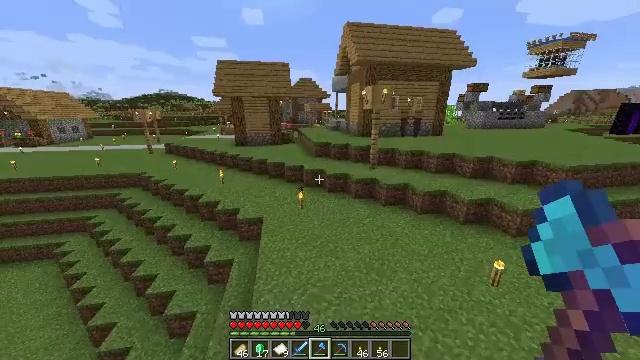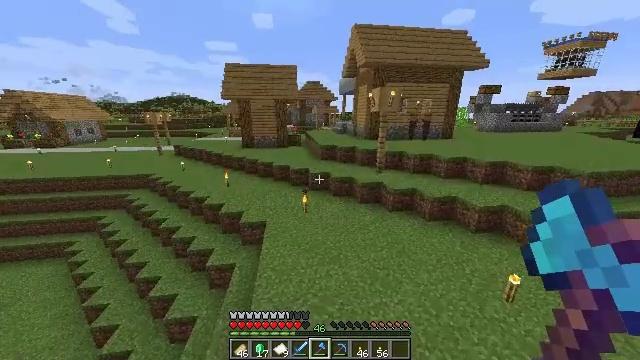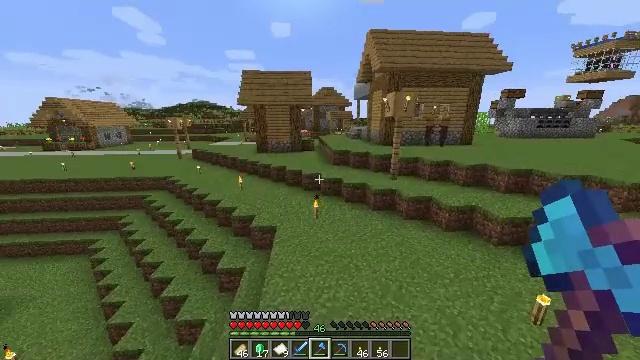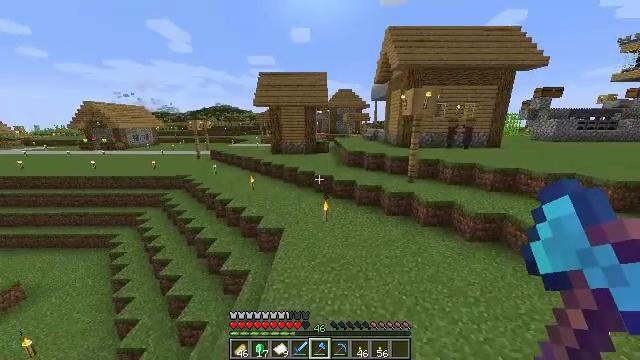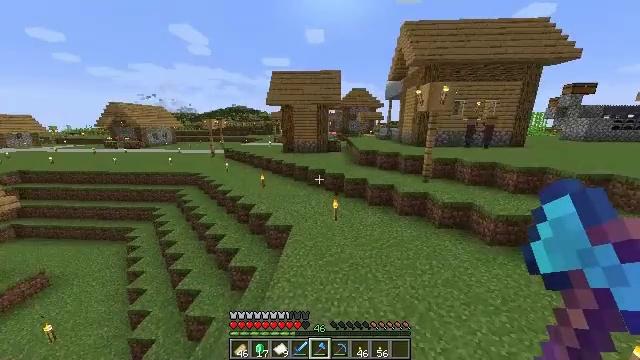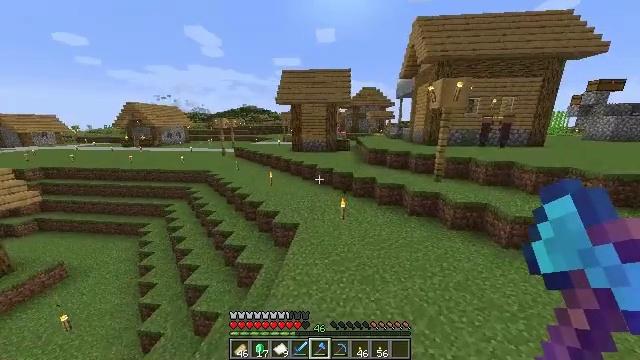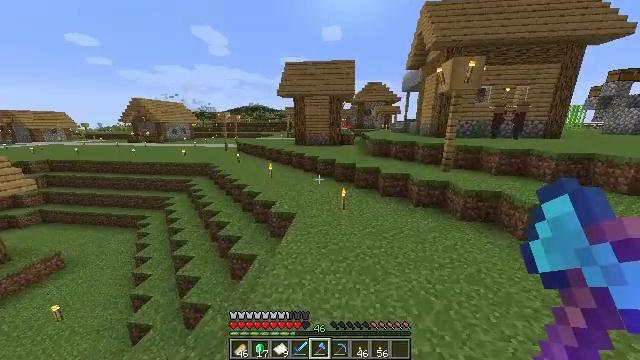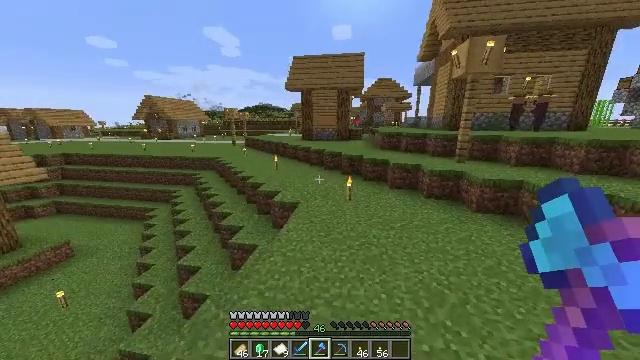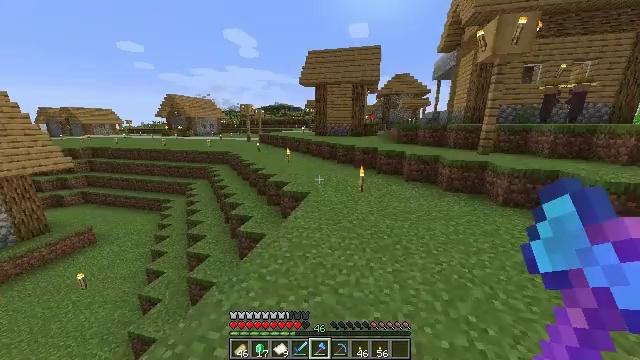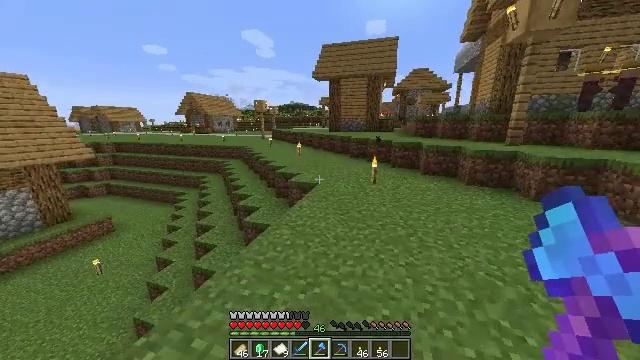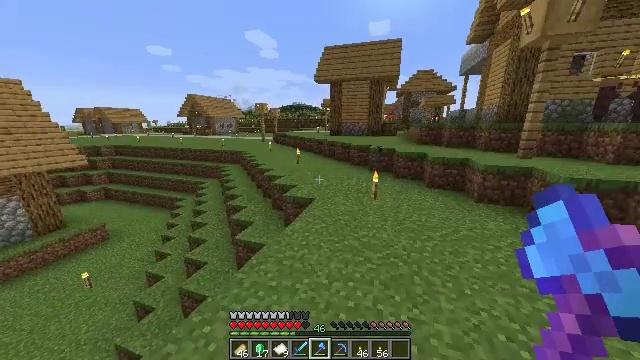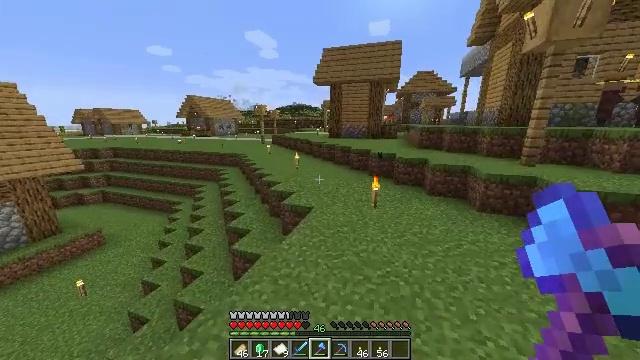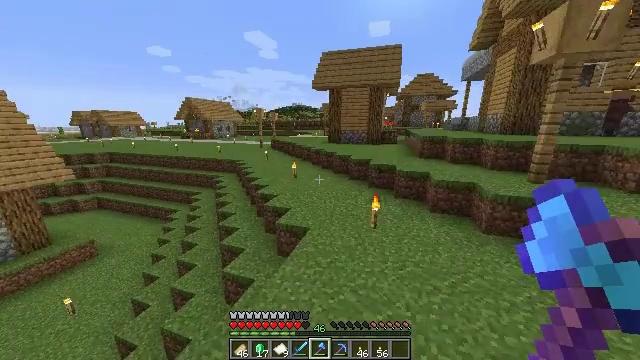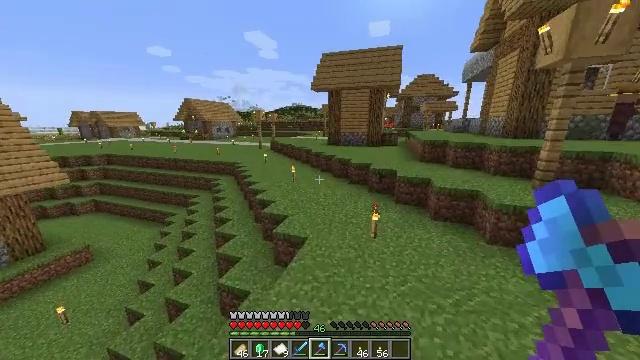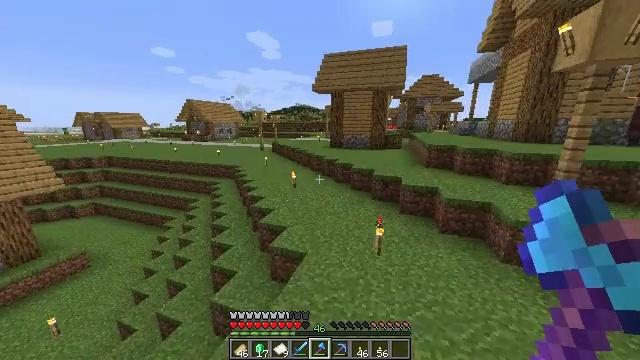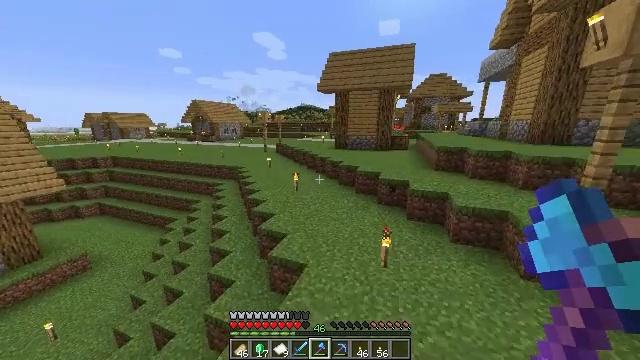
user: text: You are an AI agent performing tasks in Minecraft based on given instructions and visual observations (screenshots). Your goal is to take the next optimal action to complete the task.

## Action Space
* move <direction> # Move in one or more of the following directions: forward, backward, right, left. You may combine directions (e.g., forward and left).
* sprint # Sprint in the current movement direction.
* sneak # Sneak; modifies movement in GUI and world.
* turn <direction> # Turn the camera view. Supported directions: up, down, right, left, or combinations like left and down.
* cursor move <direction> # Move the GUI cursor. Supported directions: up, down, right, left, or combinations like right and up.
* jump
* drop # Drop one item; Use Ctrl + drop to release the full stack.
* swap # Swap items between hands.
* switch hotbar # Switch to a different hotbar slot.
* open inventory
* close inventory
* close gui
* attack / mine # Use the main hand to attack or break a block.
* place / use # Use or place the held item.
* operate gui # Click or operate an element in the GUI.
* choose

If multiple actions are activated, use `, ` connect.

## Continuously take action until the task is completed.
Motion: motion action
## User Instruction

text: Make a suspicious stew with a blue orchid.
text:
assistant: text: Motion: move forward, turn left, jump
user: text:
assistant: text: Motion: move forward, turn left and up, jump
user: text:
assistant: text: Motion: move forward, turn left, jump
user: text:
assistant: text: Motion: move forward, turn left, jump
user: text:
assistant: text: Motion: move forward, turn left, jump
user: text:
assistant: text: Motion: move forward, sprint, turn left, jump
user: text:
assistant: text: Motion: move forward, sprint, turn left, jump
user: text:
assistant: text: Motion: move forward, sprint, turn left, jump
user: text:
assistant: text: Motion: move forward, sprint, turn left, jump
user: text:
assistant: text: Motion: move forward, sprint, jump
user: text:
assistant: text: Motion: move forward, jump
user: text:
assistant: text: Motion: move forward, jump
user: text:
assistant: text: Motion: move forward, jump
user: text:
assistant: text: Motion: move forward, jump
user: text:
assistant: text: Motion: move forward, turn left, jump
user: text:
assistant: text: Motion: move forward, turn left, jump
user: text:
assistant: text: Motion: move forward, turn left, jump
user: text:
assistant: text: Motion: move forward, turn left, jump
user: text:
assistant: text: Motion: move forward, turn left, jump
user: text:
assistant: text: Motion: move forward, turn left, jump
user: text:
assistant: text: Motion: move forward, sprint, jump
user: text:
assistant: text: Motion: move forward, sprint, turn left, jump
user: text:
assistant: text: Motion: move forward, sprint, turn left, jump
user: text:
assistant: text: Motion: move forward, sprint, turn left, jump
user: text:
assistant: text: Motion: move forward, turn left, jump
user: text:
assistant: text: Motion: move forward, turn left, jump
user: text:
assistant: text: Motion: move forward, turn left, jump
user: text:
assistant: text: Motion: move forward, turn left, jump
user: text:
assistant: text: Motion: move forward, jump
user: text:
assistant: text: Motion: move forward, jump